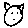
Label: cat